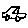
Label: car